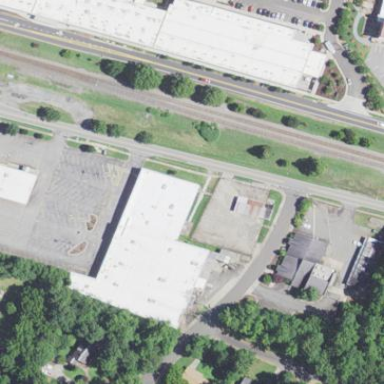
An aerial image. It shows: Building with bowling alley inside.